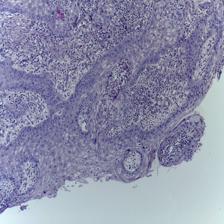
Diagnosis: OSCC